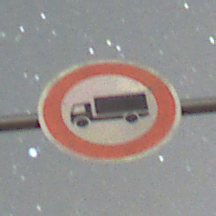
Verkehrszeichen: VerbotFuerKraftfahrzeugeUeberDreiKommaFuenfTonnen
Umgebung: Outdoor, Nature
Tageszeit: Night
Wetter: Clear
Licht: Natural
Jahreszeit: NotSpecified
Kontrast: LowContrast